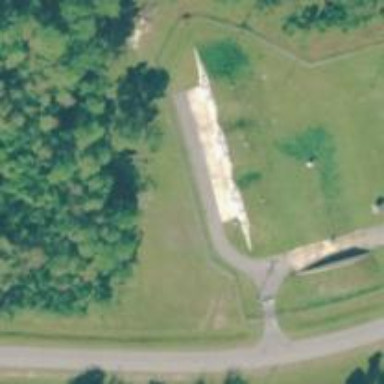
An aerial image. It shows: Military bunker for protection and defense.